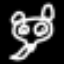
Label: frog